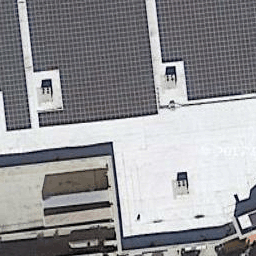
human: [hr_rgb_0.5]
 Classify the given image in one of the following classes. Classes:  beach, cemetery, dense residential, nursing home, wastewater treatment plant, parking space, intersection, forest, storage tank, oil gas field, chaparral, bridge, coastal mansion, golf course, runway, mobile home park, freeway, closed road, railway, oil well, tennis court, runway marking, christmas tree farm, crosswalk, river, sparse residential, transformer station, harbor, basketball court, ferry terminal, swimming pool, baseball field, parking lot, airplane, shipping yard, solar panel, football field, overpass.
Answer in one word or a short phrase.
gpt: solar panel